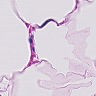
Metastatic tissue present: no